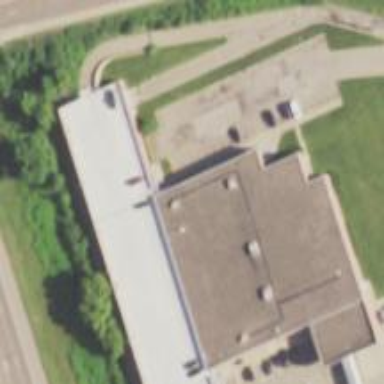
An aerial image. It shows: Public post office building.